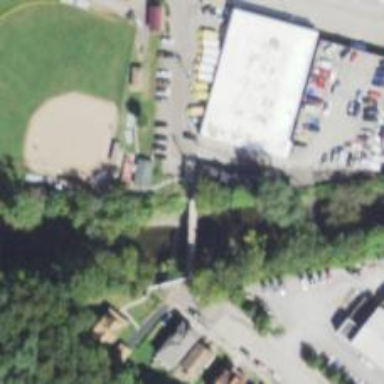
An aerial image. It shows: Path crossing bridge with excellent trail visibility.